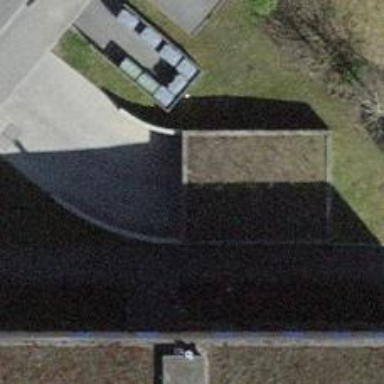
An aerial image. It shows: Parking entrance.